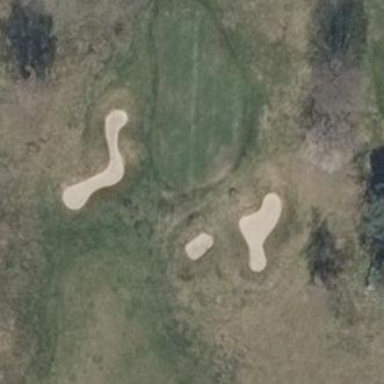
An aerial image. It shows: Golf green.